九年级 · 计数
经过某十字路口的汽车, 可能直行, 也可能向左转或向右转, 如果这三种可能性大小相同, 则两辆汽车经过这个十字路口时, 一辆向右转, 一辆向左转的概率是( )

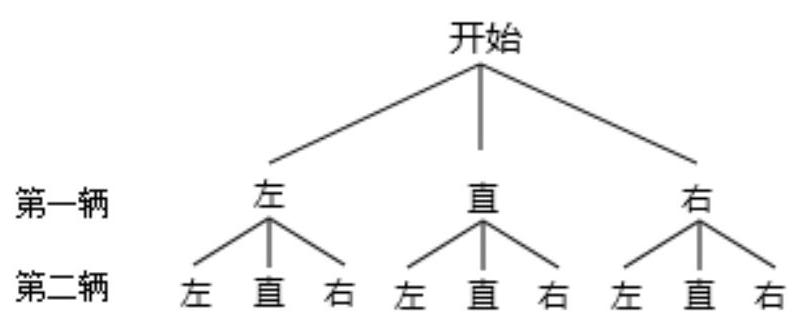
A. $\frac{2}{3}$
B. $\frac{1}{3}$
C. $\frac{2}{9}$
D. $\frac{1}{9}$

答案: C
解析: 【分析】

此题考查了树状图法求概率.解题的关键是根据题意画出树状图, 再由概率=所求情况数与总情况数之比求解. 可以采用列表法或树状图求解.可以得到一共有9种情况, 一辆向右转, 一辆向左转有 2 种结果数, 根据概率公式计算可得.

【解答】

解：画 “树状图” 如图所示：

$\because$ 这两辆汽车行驶方向共有 9 种可能的结果, 其中一辆向右转, 一辆向左转的情况有 2 种,

$\therefore$ 一辆向右转, 一辆向左转的概率为 $\frac{2}{9}$;

故选 $C$.